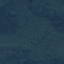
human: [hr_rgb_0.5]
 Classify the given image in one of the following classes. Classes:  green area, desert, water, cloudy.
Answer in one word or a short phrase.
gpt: green area